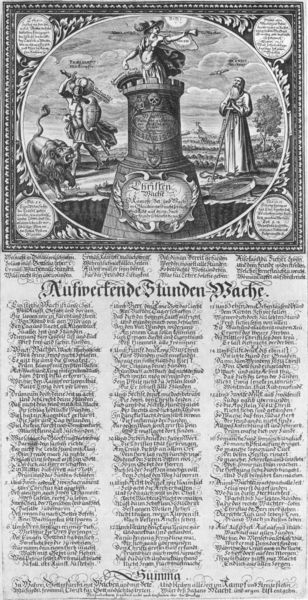
Titel: Aufweckende Stunden-Wache.
Künstler: Hieronymus Wierix
Standort: Wolfenbüttel
Institution: Herzog August Bibliothek
Schlagwörter: baum, himmel, mann, vogel, weiß, wolken, frauen, landschaft, menschen, geste, grau, hut, kleid, männer, nacht, schwarz, säule, zeichnung, tier, weg, zylinder, bart, arme, band, mensch, rache, rahmen, schädel, sockel, stehen, stein, schauen, wache, erde, horizont, boden, gewand, drei, bühne, fliegen, oval, pferd, reiter, rund, stock, turm, statue, schwanz, schrift, papier, fahne, abhang, grafik, graphik, kuh, schlucht, spalten, rand, tafel, inschrift, deutsch, plastik, zinnen, schild, buch, eckig, medaillon, denkmal, druck, schraffur, radierung, stich, titel, seite, illustration, schwarzweiß, schwert, schwerter, text, zeitung, buchstaben, soldat, kreise, überschrift, beten, dämon, rüstung, wappen, moral, totenkopf, wesen, gedicht, mönch, graben, löwe, zeilen, siegel, posaune, kupferstich, totenschädel, stier, fraktur, verse, texte, drache, beschützen, monument, zinne, schrifttafel, medaillons, bestie, seriendruck, kartuschen, ext, illustrationt, mänr, stunden, medaillin